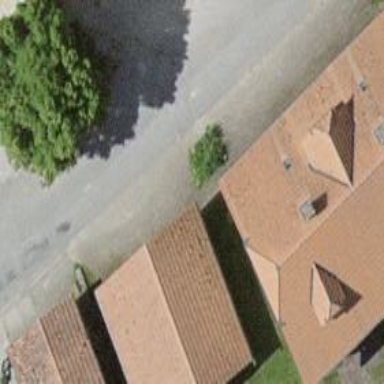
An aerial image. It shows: Garage.